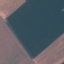
Land use / land cover class: AnnualCrop